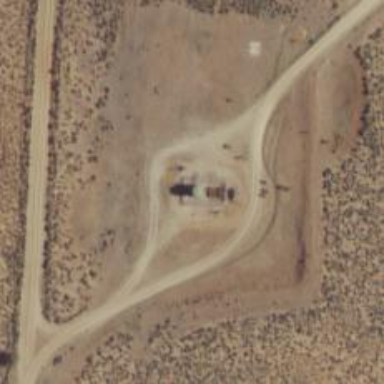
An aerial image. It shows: Storage tank that is man-made.